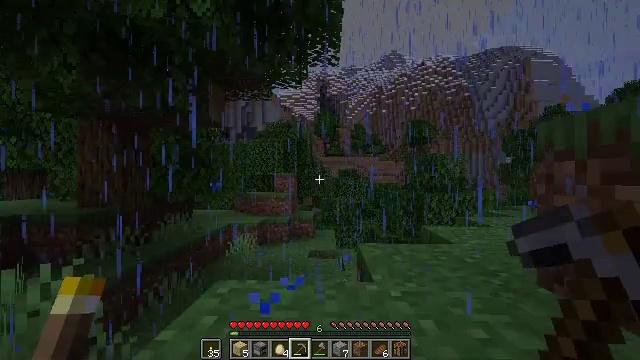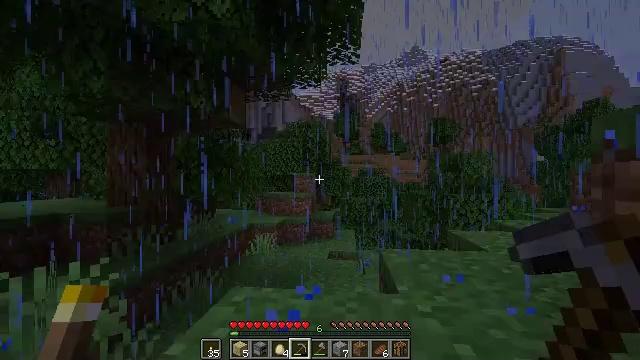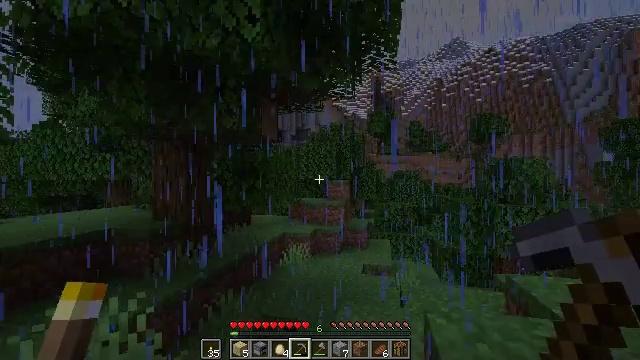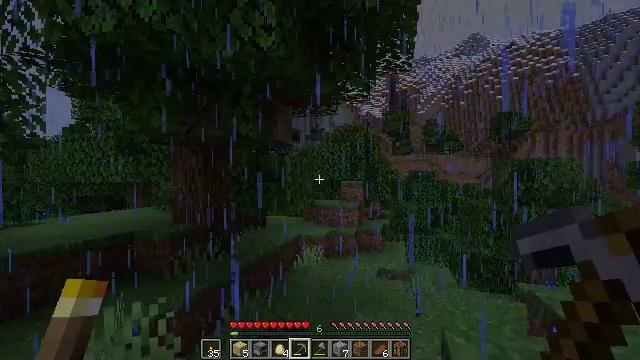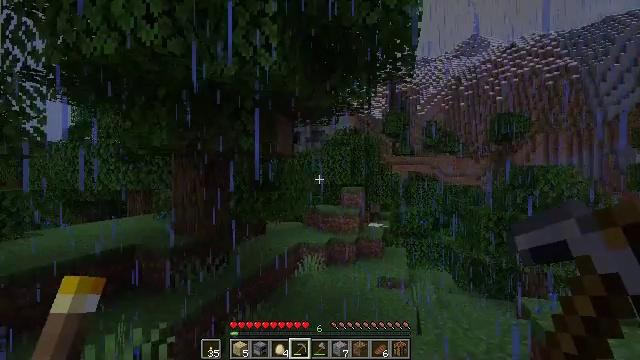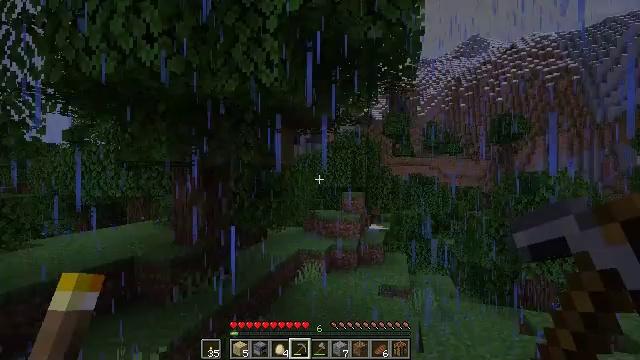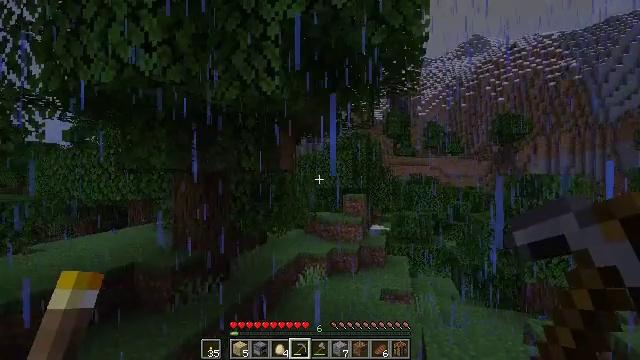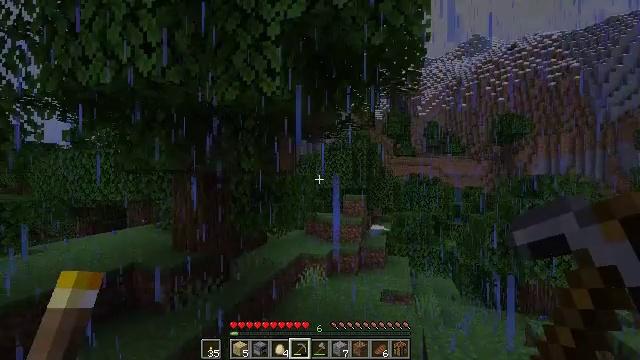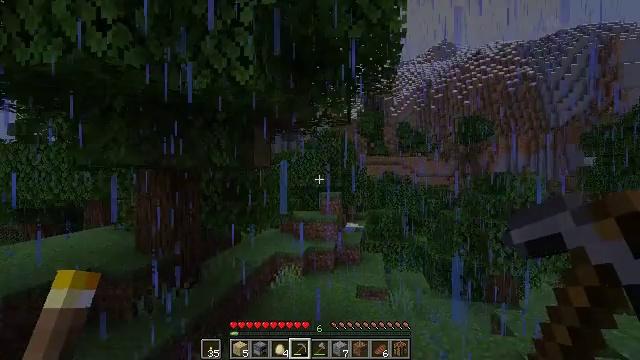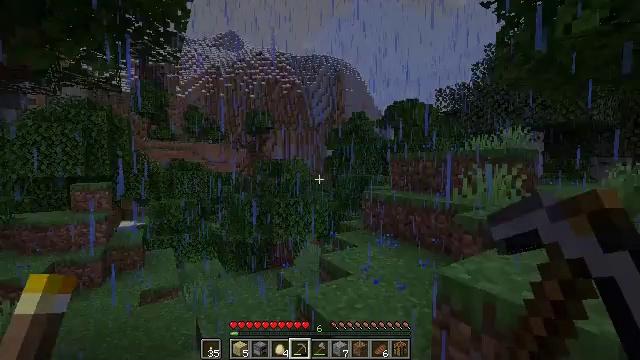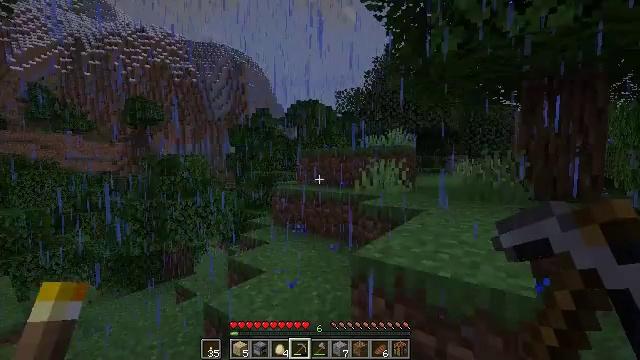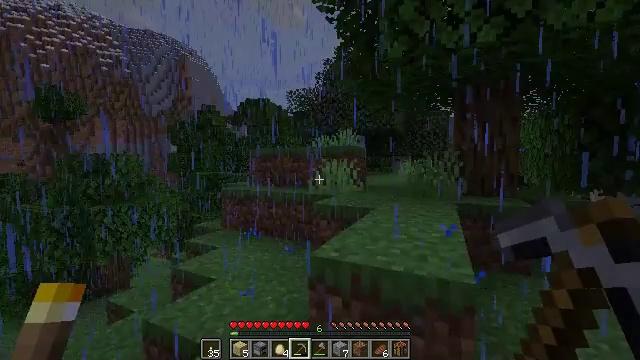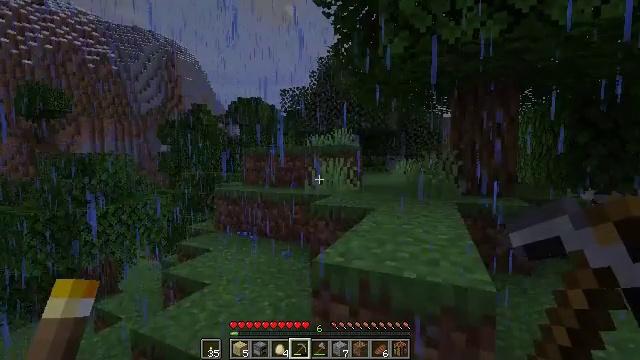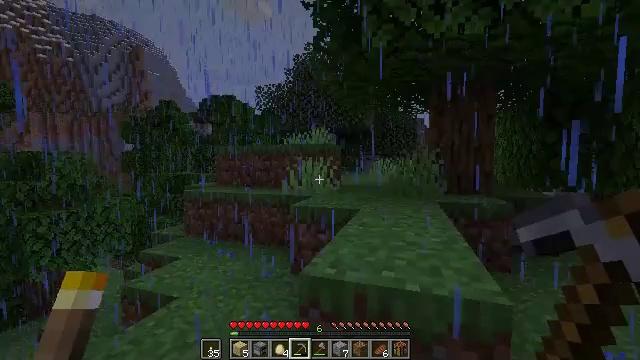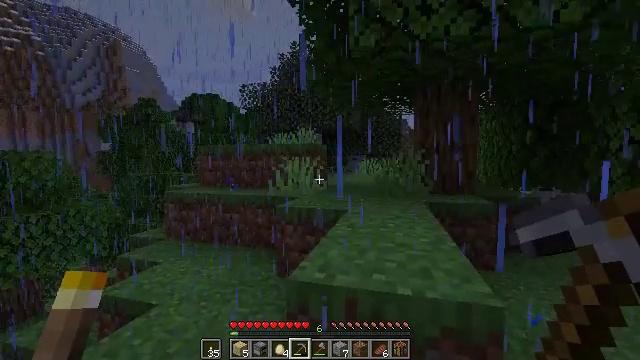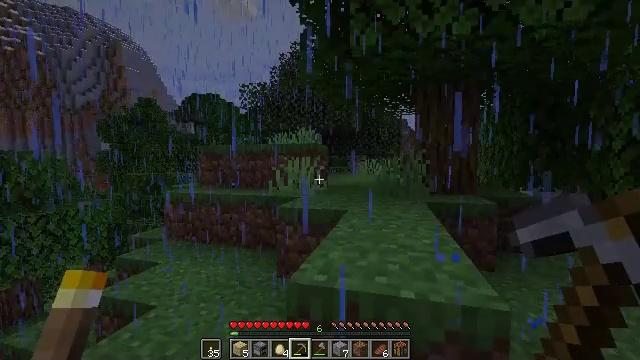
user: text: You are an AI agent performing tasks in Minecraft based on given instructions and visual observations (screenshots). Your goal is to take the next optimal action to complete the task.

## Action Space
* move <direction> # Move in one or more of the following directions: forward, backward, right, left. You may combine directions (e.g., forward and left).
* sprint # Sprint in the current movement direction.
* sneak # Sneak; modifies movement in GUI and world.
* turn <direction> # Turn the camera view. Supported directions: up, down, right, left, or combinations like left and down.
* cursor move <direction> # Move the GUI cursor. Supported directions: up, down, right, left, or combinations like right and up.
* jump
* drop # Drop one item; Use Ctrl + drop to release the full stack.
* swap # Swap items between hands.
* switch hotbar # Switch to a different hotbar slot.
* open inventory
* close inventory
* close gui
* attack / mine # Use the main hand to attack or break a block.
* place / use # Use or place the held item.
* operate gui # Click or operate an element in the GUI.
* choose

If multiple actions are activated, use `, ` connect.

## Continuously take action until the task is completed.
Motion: motion action
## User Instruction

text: Cut down the sugar cane stalks.
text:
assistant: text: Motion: move forward, turn left, jump
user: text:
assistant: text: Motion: move forward, turn left, jump
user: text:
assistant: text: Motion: move forward, turn left, jump
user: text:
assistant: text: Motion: move forward, jump
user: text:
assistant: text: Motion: move forward, jump
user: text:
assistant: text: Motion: move forward, jump
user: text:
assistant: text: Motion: move forward, jump
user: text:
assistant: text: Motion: move forward, turn right, jump
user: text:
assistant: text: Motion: move forward, turn right and down, jump
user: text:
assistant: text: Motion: move forward, turn right
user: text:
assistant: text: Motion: move forward, turn right
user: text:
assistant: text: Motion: move forward, turn right
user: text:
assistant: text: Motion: turn right
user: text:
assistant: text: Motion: turn right
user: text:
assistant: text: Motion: no_op
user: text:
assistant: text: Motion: no_op
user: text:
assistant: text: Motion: no_op
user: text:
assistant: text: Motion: no_op
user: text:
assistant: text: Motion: turn left and down
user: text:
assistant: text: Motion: turn left and down
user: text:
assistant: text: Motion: turn left
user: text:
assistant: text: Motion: turn left
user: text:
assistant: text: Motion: turn left
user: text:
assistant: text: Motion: turn left
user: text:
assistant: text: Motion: turn left
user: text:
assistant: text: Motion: turn left
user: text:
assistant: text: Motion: turn left
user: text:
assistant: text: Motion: no_op
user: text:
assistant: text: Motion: no_op
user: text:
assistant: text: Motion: no_op